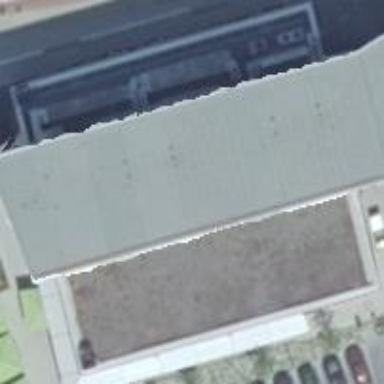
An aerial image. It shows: Building with flat grass-covered roof.